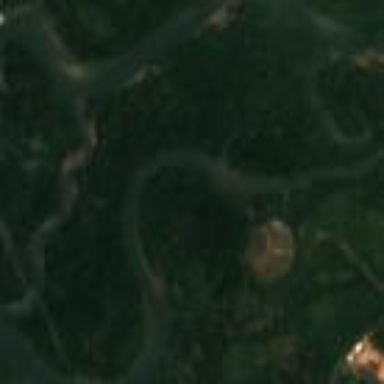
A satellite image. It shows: Forested area located on island in river.